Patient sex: M
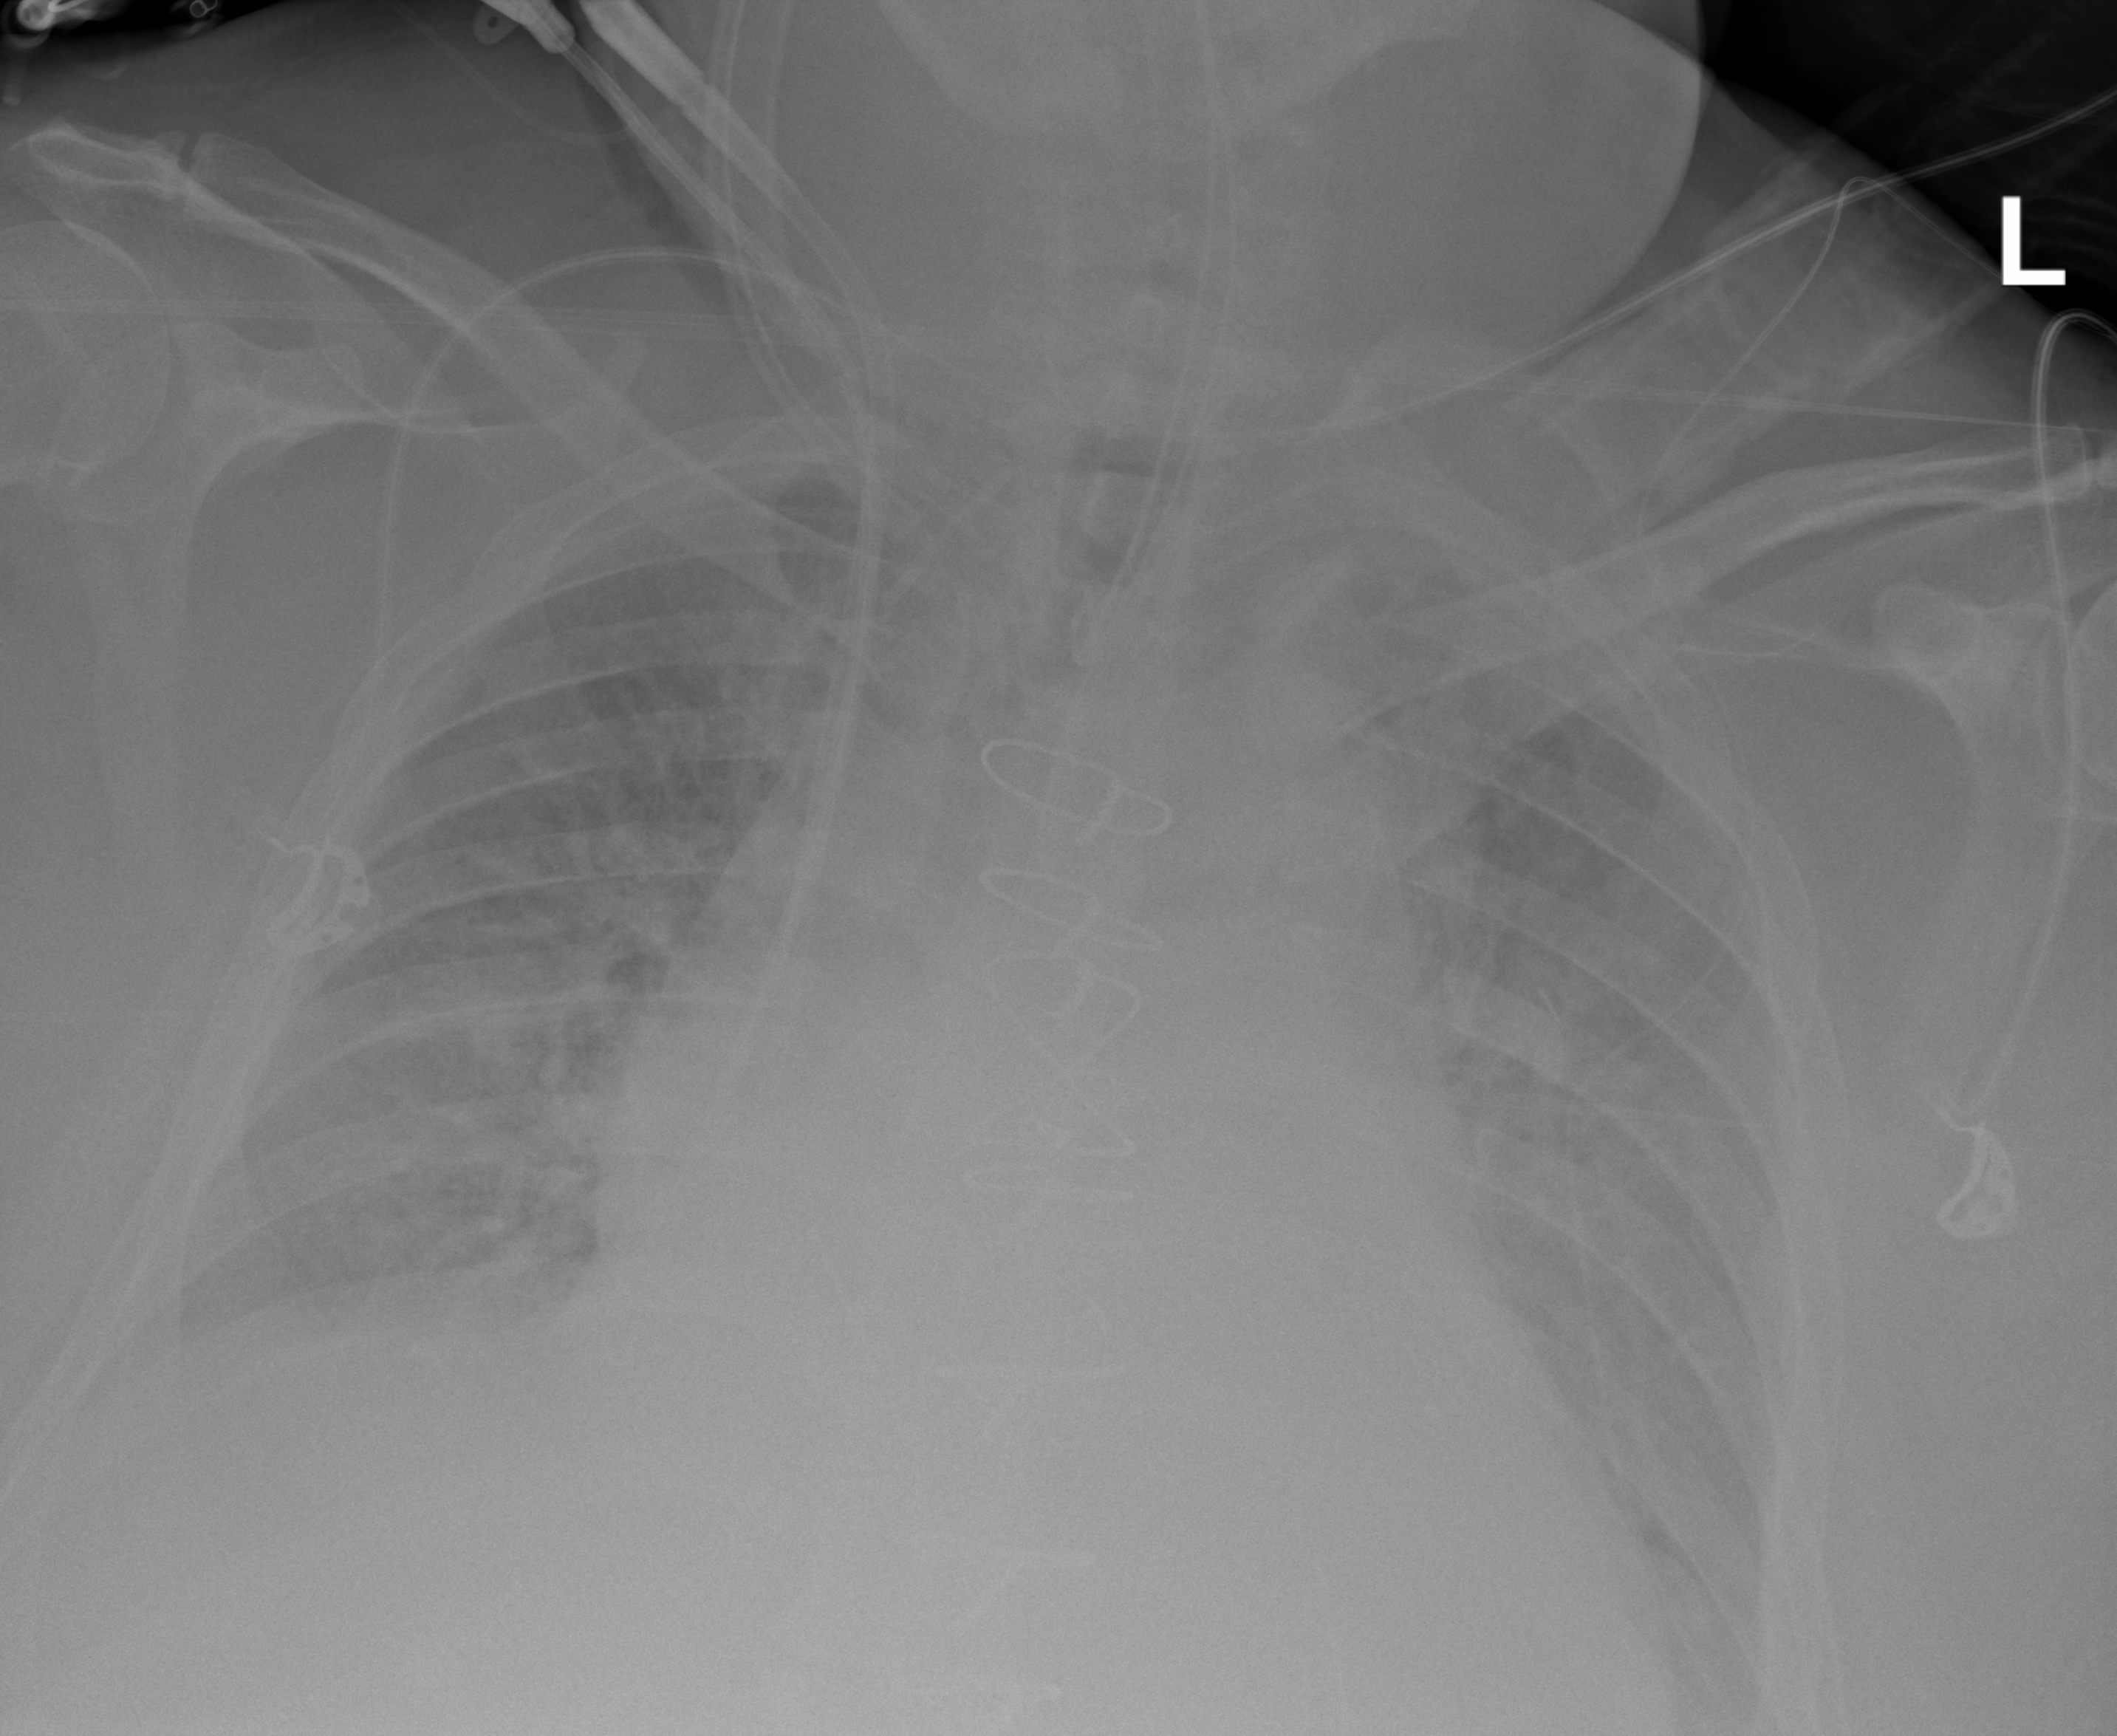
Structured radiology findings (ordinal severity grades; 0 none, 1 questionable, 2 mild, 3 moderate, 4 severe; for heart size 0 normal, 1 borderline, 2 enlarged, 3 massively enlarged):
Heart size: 2
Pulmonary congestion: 2
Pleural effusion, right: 2
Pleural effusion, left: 2
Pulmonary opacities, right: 2
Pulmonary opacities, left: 2
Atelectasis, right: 2
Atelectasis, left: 2